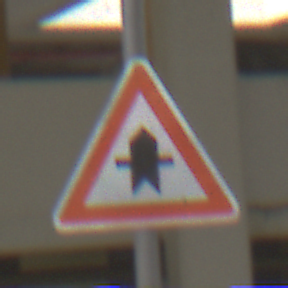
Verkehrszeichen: Vorfahrt
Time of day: Midday
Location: Roofed (Urban)
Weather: Overcast
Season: NotSpecified
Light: Artificial